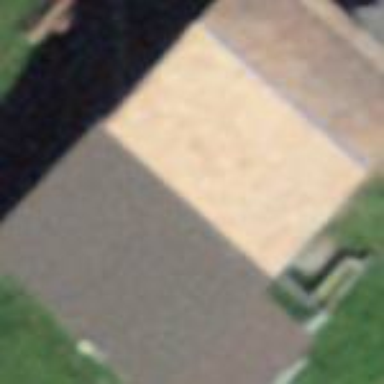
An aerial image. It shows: Barn.